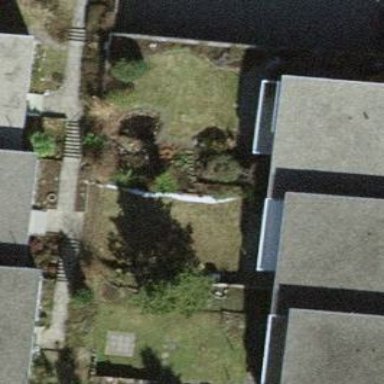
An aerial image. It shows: Terrace building with flat roof.